Question: Im trying to create a header of a website that has the logo left aligned, a navigation div that is 960px wide and centered and a log in area that is right aligned.
Here is a screen shot of my progress

The issue is that the login breaks to a new line and I don't know how to prevent it. Floating the elements doesn't work.
Here is a <URL>
But it doesnt produce the same results I'm seeing when I run it locally.
HTML
'''
<div id="header"><!-- Outside Container, Holds Logo and Log In -->
<div id="logoHolder">
<p>logo</p>
</div>
<div id="navigation">
<p>navigation</p>
</div>
<div id="loginHolder">
<p>login</p>
</div>
</div>
'''
CSS
'''
/*Header Options*/
#header{
width:100%;
background-color:green;
height:125px;
}
#logoHolder{
float:left;
}
#navigation{
width:960px;
background-color:blue;
margin-left:auto;
margin-right:auto;
}
#loginHolder{
float:right;
}
'''
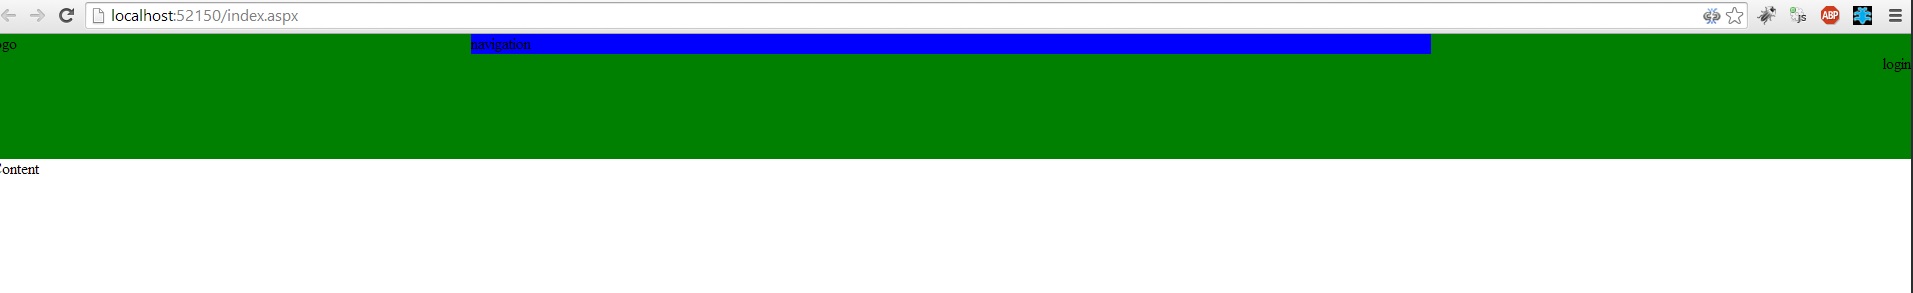
Answer: Just re-order your HTML to the following (move 'loginHolder' above 'navigation') and it works fine:
'''
<div id="header">
<!-- Outside Container, Holds Logo and Log In -->
<div id="logoHolder">
<p>logo</p>
</div>
<div id="loginHolder">
<p>login</p>
</div>
<div id="navigation">
<p>navigation</p>
</div>
</div>
'''
<URL>